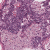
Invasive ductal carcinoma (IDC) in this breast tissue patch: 0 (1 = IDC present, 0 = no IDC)